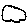
Label: cloud